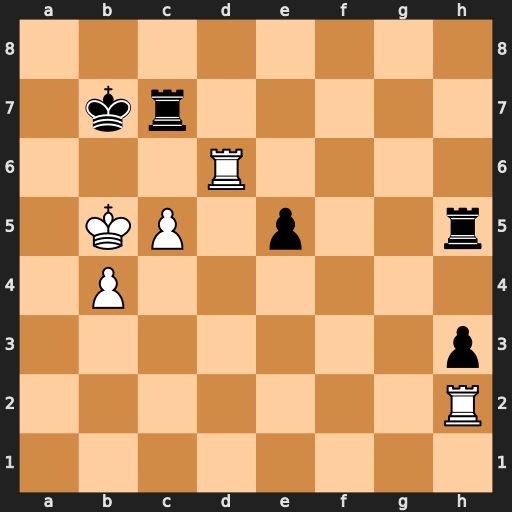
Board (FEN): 8/1kr5/3R4/1KP1p2r/1P6/7p/7R/8
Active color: w
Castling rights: -
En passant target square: -
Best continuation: c6+ Rxc6 Rxc6 e4+ Rc5